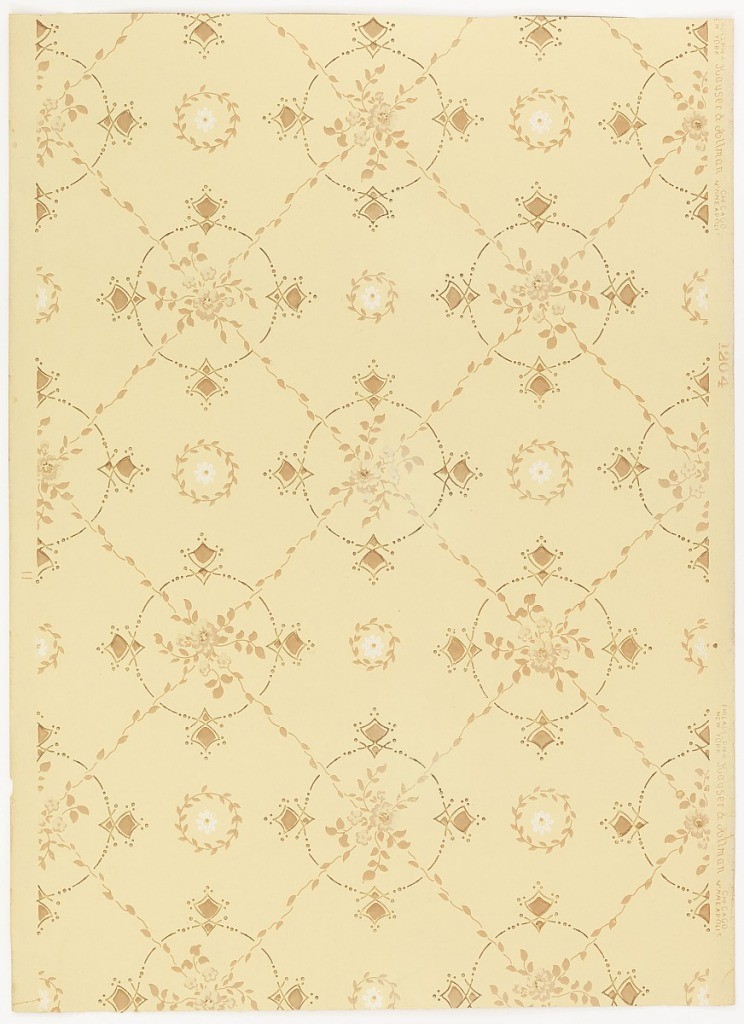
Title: Ceiling paper
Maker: Kayser & Allman
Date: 1905–1915
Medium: Machine-printed paper
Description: Trellis or grid pattern formed with foliate sprigs, a circle sits at the intersection of lines and contains a floral sprig. A small circular wreath is centered in each grid. Printed in Borwn and white on tan ground.